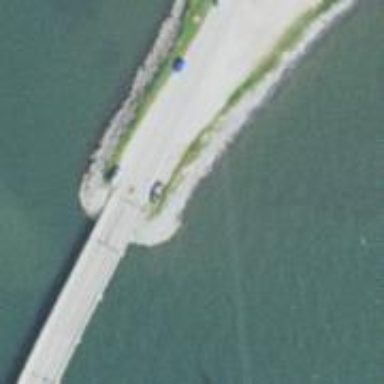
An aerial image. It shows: Breakwater structure.